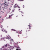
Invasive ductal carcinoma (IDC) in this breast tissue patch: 0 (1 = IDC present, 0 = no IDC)